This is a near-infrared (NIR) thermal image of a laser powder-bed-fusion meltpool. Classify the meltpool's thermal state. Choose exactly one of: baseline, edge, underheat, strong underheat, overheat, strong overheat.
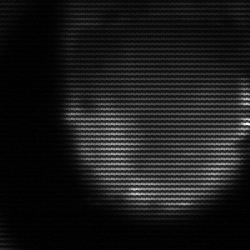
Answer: edge